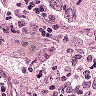
Metastatic tissue present: yes